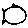
Label: fish